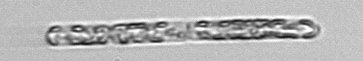
Label: Dactyliosolen_fragilissimus